Field crop: tomato
Growth stage: 1
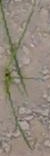
Species: cyperus